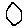
Label: hexagon